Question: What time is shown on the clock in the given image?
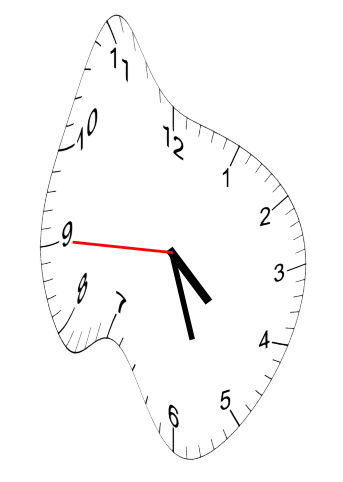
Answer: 04:26:45